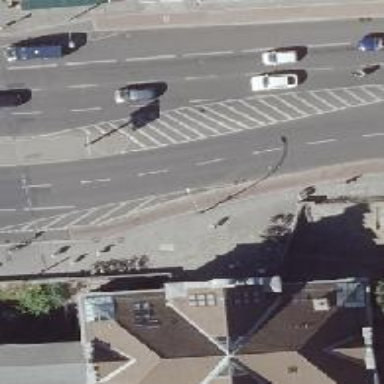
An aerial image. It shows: Secondary road with asphalt surface. There is cycle track on the right side.